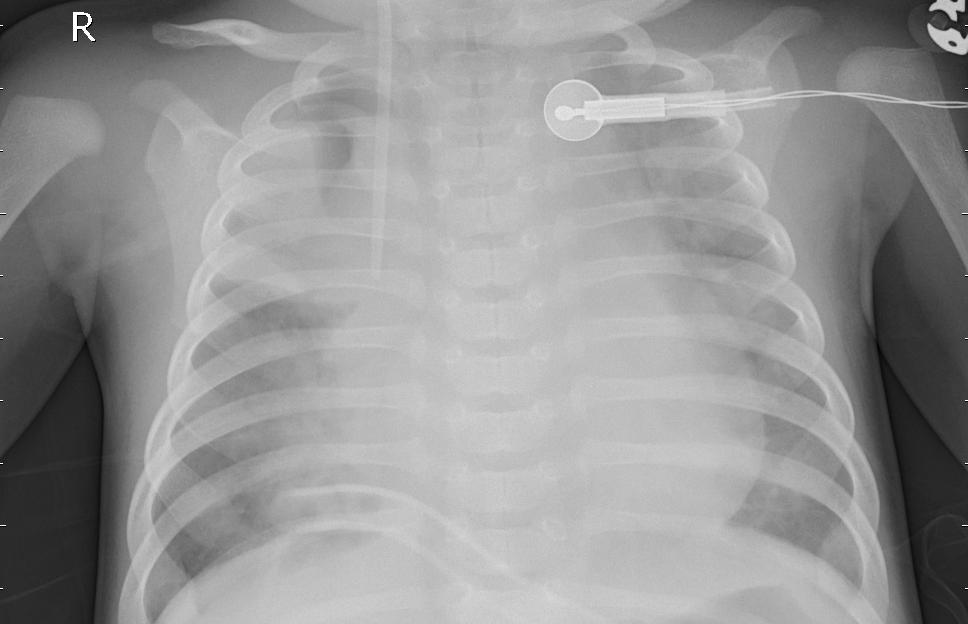
Diagnosis: PNEUMONIA